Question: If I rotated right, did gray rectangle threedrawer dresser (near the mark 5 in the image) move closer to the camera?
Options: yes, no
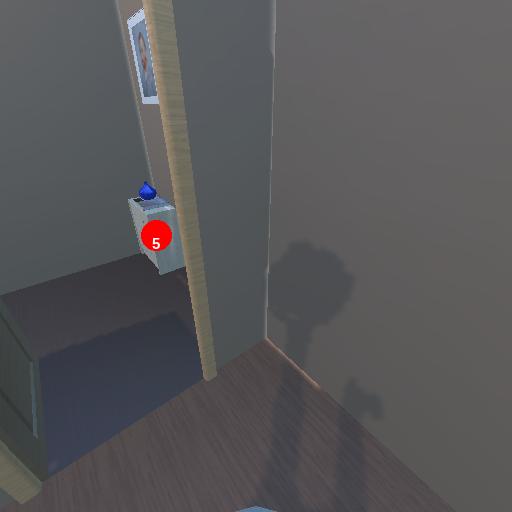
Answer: yes